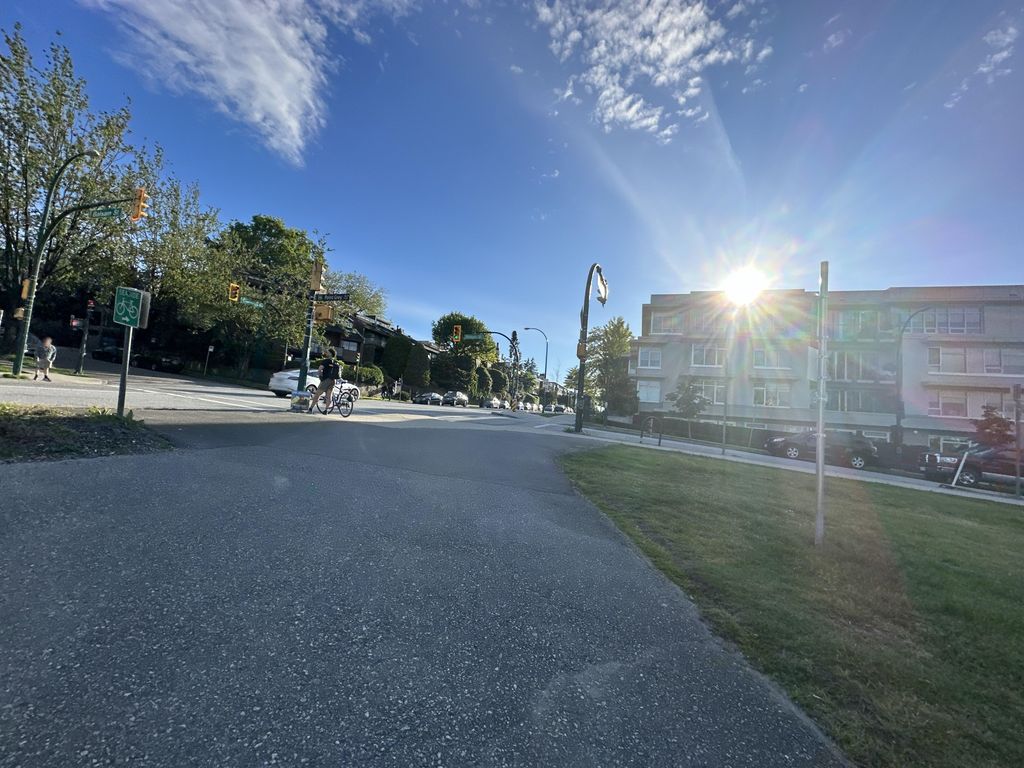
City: vancouver